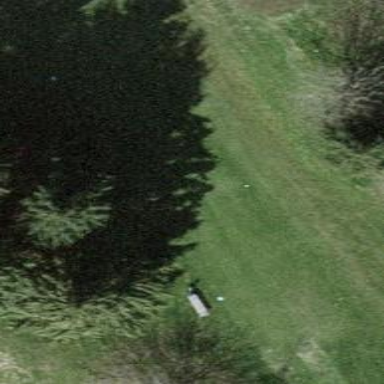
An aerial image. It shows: Grassy area designated as golf tee.